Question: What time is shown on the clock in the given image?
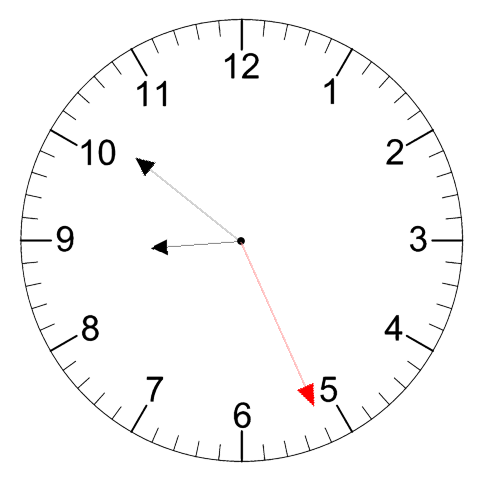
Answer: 08:51:26